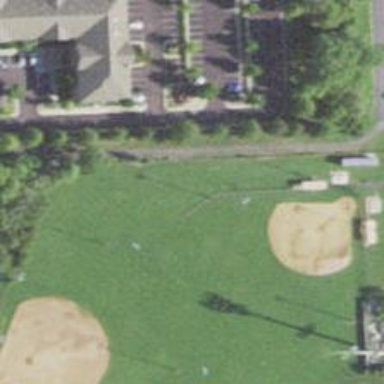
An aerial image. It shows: Baseball/softball pitch for leisure sports.